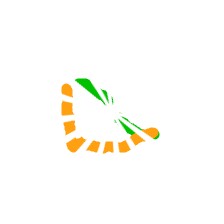
Shape: triangle